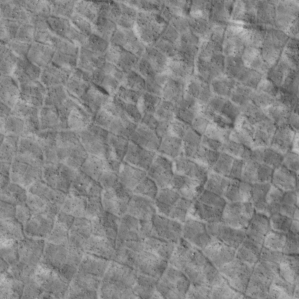
Label: non_frost